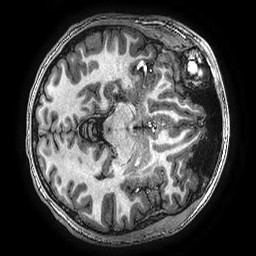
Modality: T1w
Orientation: axial
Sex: male
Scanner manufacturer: ge
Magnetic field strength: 3 T
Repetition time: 0.00766 s
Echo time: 0.003476 s